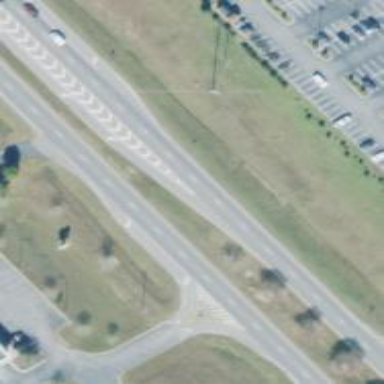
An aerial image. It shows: Expressway with dual carriageways made of asphalt at trunk level.